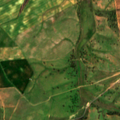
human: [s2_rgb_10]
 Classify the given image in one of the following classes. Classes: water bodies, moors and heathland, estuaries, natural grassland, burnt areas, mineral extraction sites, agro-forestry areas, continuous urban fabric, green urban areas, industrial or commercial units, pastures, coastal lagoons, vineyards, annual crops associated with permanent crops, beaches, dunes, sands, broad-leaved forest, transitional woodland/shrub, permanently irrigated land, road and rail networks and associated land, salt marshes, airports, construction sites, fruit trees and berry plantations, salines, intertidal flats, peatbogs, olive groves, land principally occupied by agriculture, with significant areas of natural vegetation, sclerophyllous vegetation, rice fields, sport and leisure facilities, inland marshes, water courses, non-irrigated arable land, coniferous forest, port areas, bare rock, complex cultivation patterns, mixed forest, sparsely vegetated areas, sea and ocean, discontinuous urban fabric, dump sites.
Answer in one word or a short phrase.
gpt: non-irrigated arable land, permanently irrigated land, olive groves, agro-forestry areas